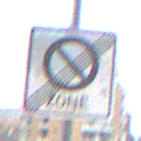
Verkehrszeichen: EndeEingeschraenktesHalteverbotZone
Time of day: MorningAfternoon
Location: Outdoor (Urban)
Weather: Overcast
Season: NotSpecified
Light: Natural